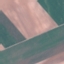
Land use / land cover: AnnualCrop